Question:
- - - - - - - -
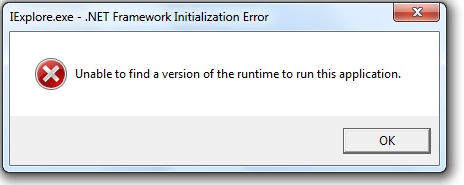
Answer: May I ask why you are targeting .NET 4.0 Client Platform specifically? Why not go ahead and target to one of the 4.5 versions? Is there a requirement to target a <URL>?
Within that link and <URL>, there are statements that indicate an 'in place update' to .NET 4.0 is made to migrate an already installed .NET 4.0 Client Platform to the .NET 4.0 Full Install -- there doesn't appear to be anything written to indicate that 4.0 gets installed by the 4.5 installer, if it's not already installed on the system.
Therefore, all machines with .NET 4.5 installed would have replaced the mentioned 'target framework' of .NET that you're building with something that no longer exists on those machines ... which I believe might account for the popup error received. Can you, at least, try to target one of the 4.5 versions of .NET and update the executable to download on your server? Try again and see if the error goes away? If it does, then the problem that you are facing pertains to .NET Client Platform not (or longer due to 4.5 update) being installed on the client machines.
If that's the case and .NET 4.0 needs to be targeted, then you might need to target the Full 4.0 version instead of the Client Profile version. Or just move to one of the 4.5 versions.